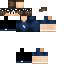
A male human skin with dark skin, wearing brown long hair dressed in a blue tshirt and black pants, featuring a closed mouth.